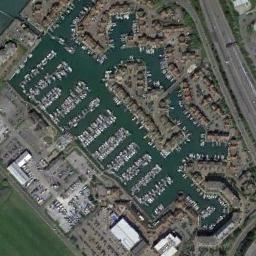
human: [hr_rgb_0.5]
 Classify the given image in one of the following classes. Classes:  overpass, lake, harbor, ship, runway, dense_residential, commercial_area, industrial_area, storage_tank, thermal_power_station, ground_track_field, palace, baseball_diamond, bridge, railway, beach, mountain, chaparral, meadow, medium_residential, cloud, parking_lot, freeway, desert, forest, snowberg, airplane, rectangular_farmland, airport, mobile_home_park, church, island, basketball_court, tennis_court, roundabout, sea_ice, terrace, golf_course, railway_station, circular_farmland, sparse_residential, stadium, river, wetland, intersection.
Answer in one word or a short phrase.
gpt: harbor